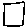
Label: square